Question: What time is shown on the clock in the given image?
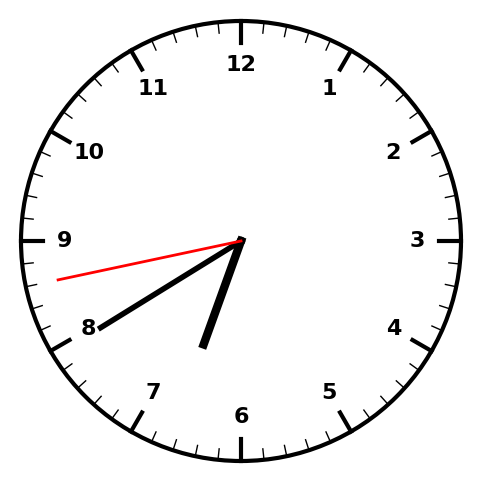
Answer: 06:39:43